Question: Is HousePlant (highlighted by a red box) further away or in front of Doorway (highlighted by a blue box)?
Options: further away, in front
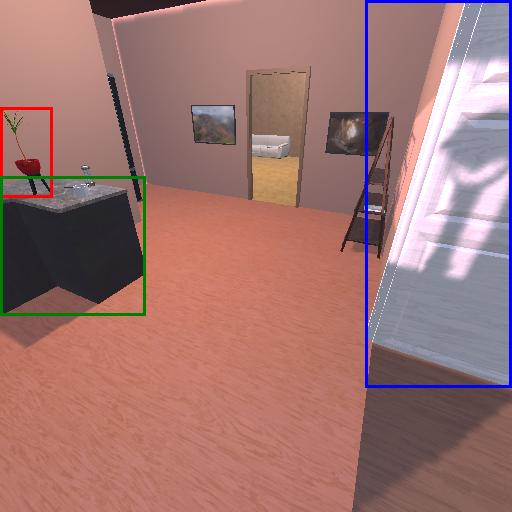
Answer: further away